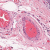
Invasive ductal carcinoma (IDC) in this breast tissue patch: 0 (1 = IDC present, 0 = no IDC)